Interaction volume radius: 10 \u00c5
Interaction volume height: 30 \u00c5
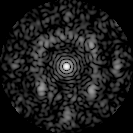
Disorder parameter: 0.6494